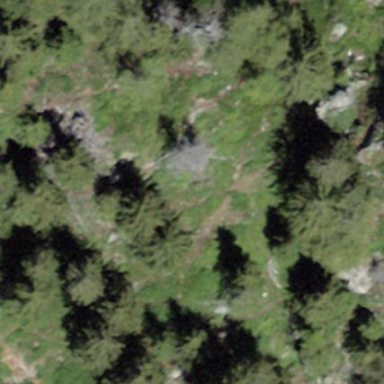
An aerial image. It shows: Forest area predominantly covered with needle-leaved trees.